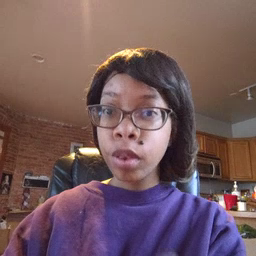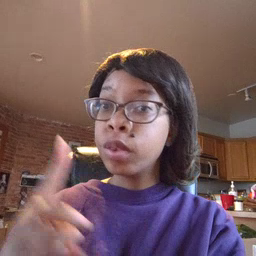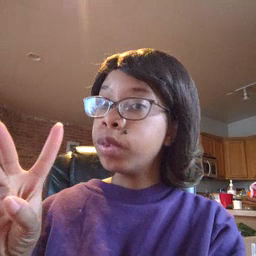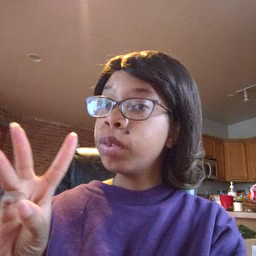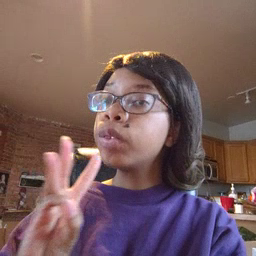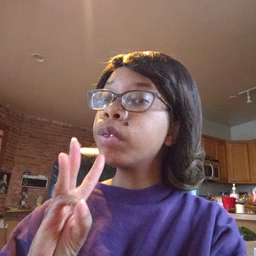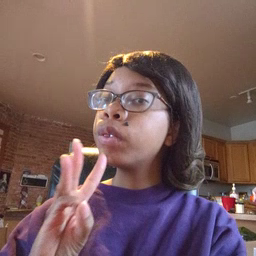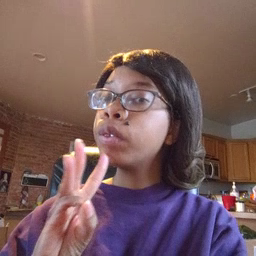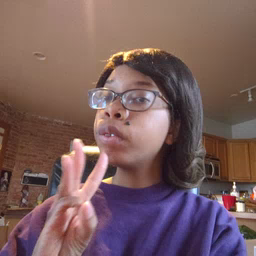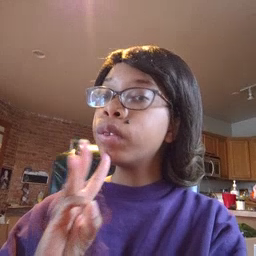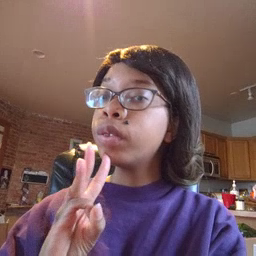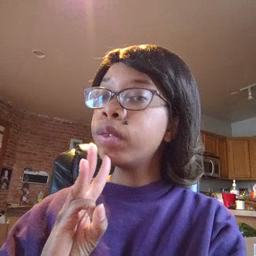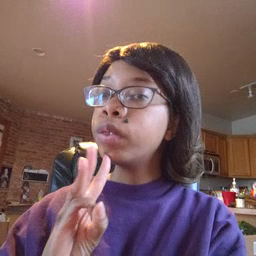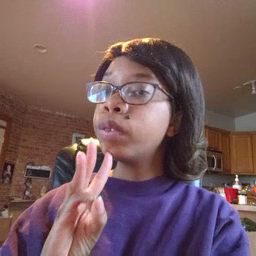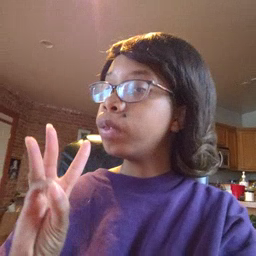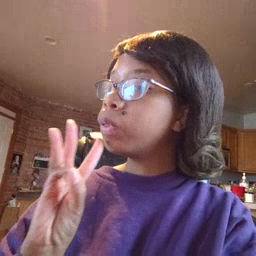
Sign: water